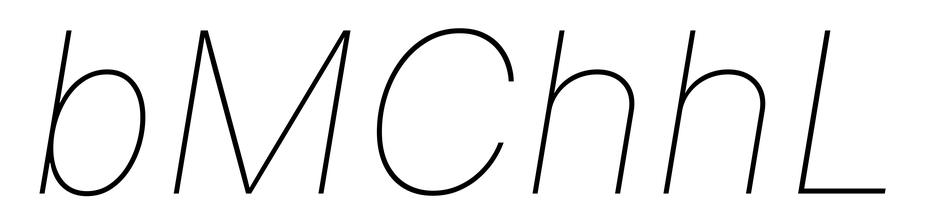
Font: Inter-Italic_Thin_Italic